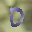
Label: 0